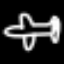
Label: airplane